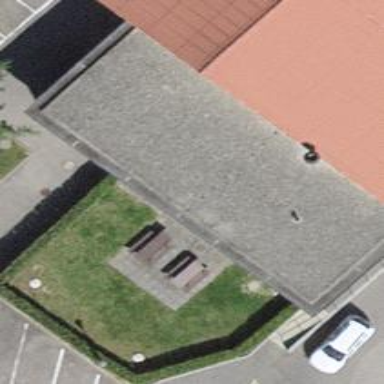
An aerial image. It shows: Picnic table located in leisure land area.